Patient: sex M, age 42
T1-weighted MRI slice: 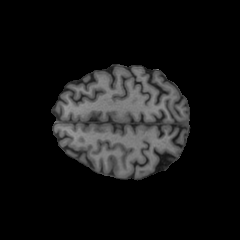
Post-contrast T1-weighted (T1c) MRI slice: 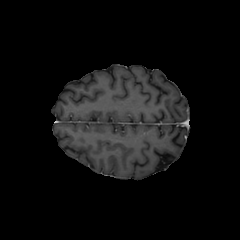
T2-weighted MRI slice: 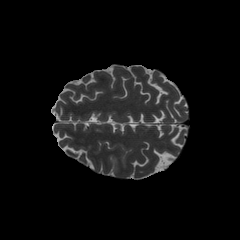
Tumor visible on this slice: no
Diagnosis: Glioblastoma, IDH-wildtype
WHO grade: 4